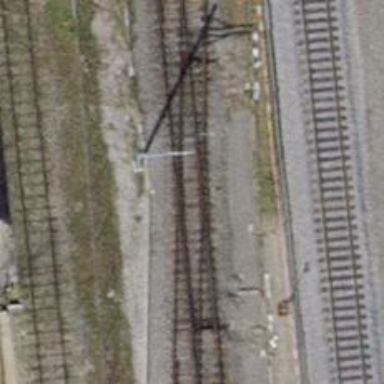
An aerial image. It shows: Single railway track with electrification through contact line.